Aerial crown-view tile of a tropical tree (Barro Colorado Island, Panama), acquired 20250317:
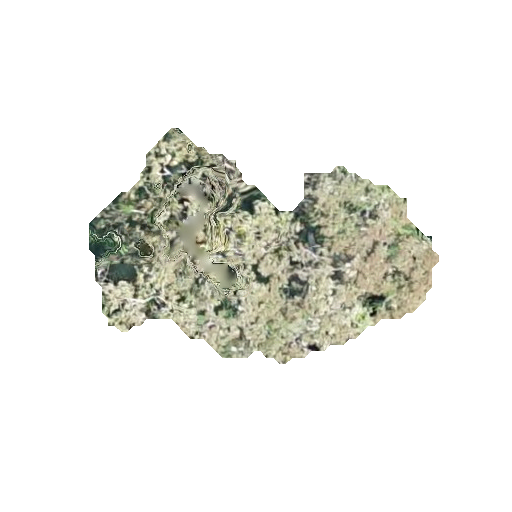
Species: Cordia alliodora
GBIF accepted scientific name: Cordia alliodora
Crown area: 76.909 m²